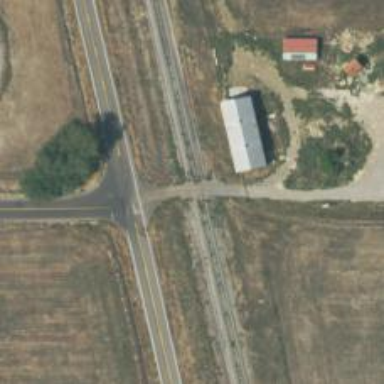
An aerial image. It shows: Level crossing along the railway.